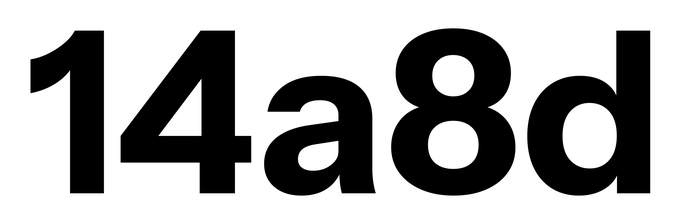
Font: InstrumentSans_Bold